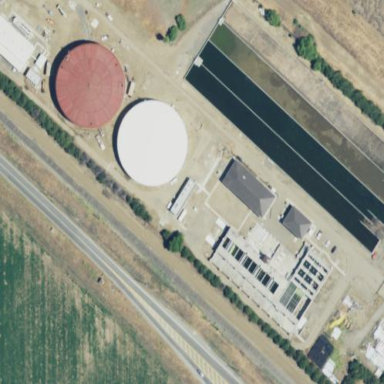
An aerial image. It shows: View of wastewater plant.